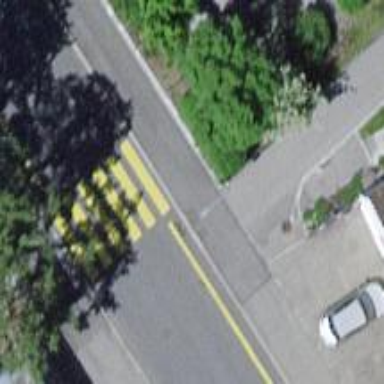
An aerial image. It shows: Uncontrolled road crossing.